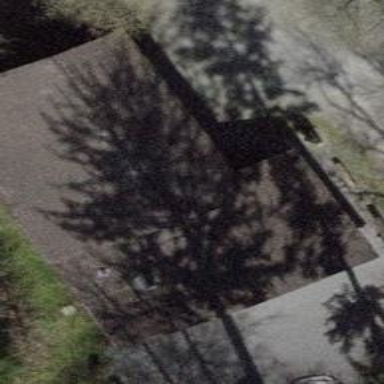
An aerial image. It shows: Cabin with gabled roof.